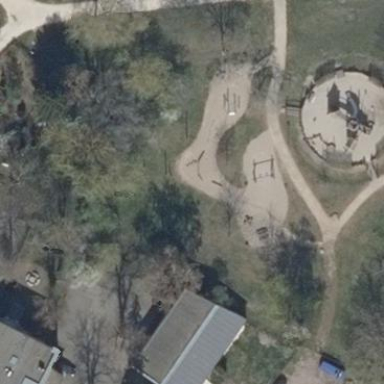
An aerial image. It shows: Playground area for leisure activities on the land.